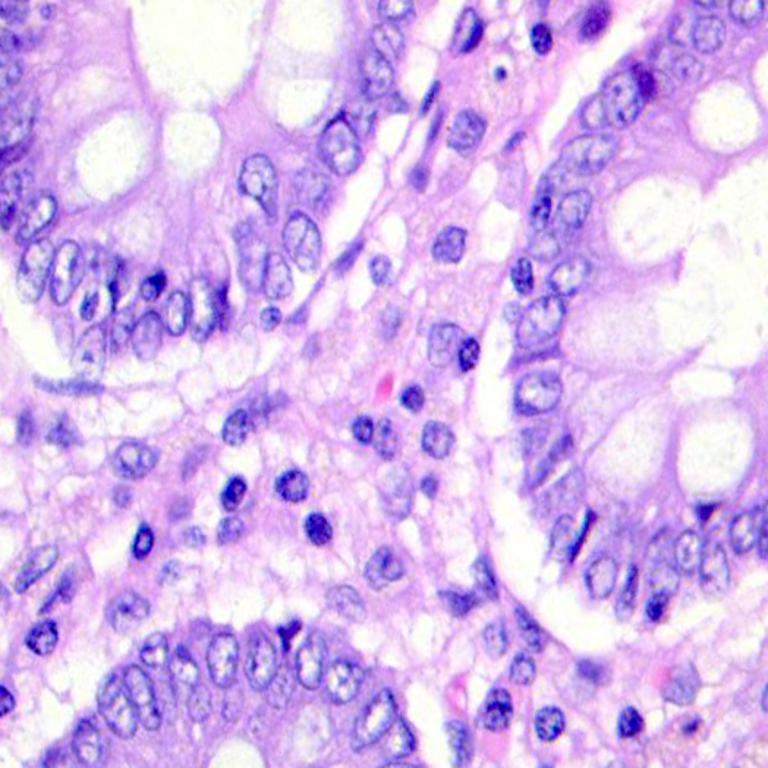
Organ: colon
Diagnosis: benign